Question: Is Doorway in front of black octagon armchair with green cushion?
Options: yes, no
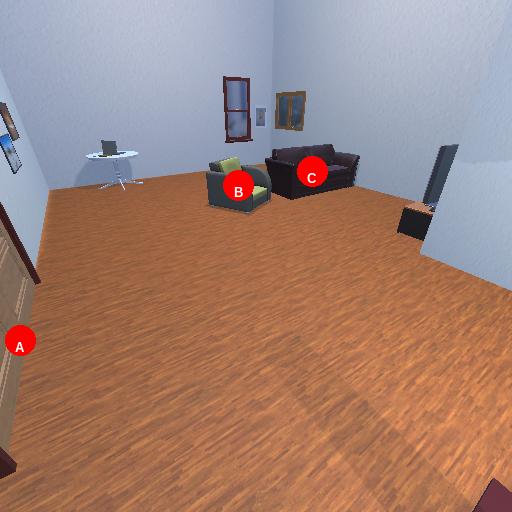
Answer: yes